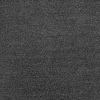
Atmospheric dust classification: dusty